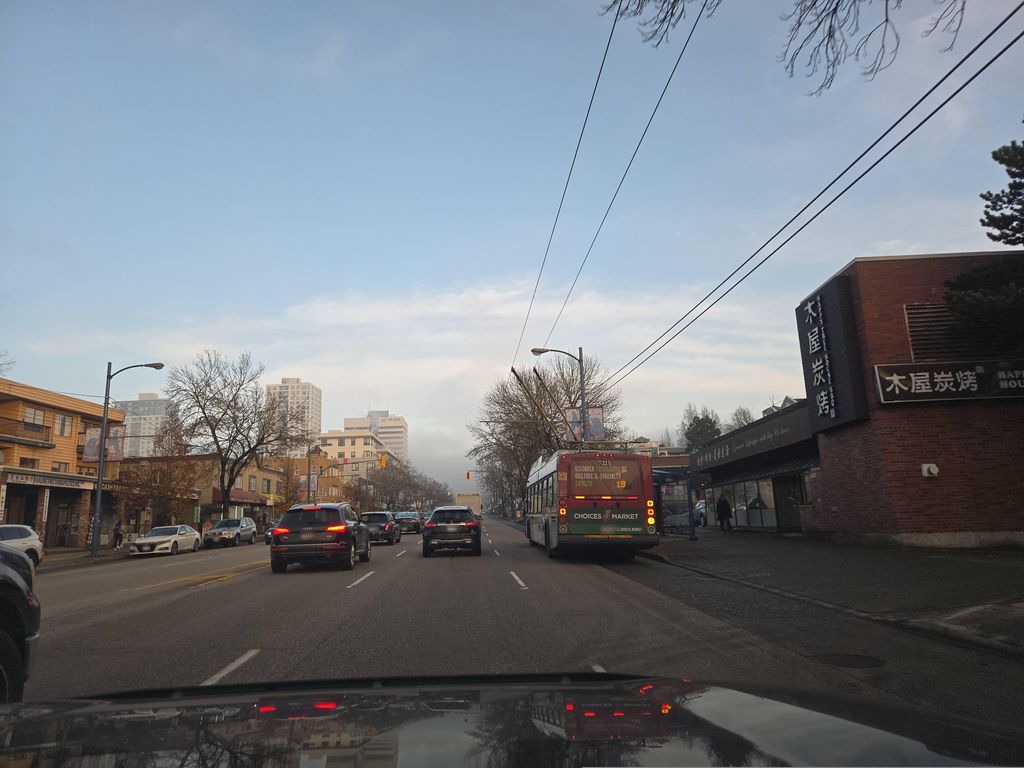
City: vancouver